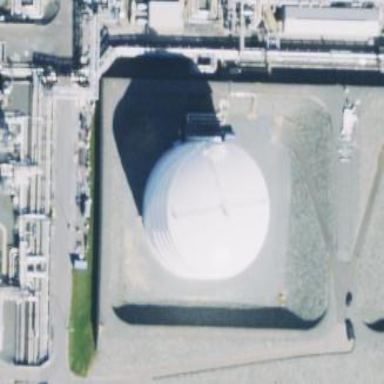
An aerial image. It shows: Storage tank which is man-made and housed in building.